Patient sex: M
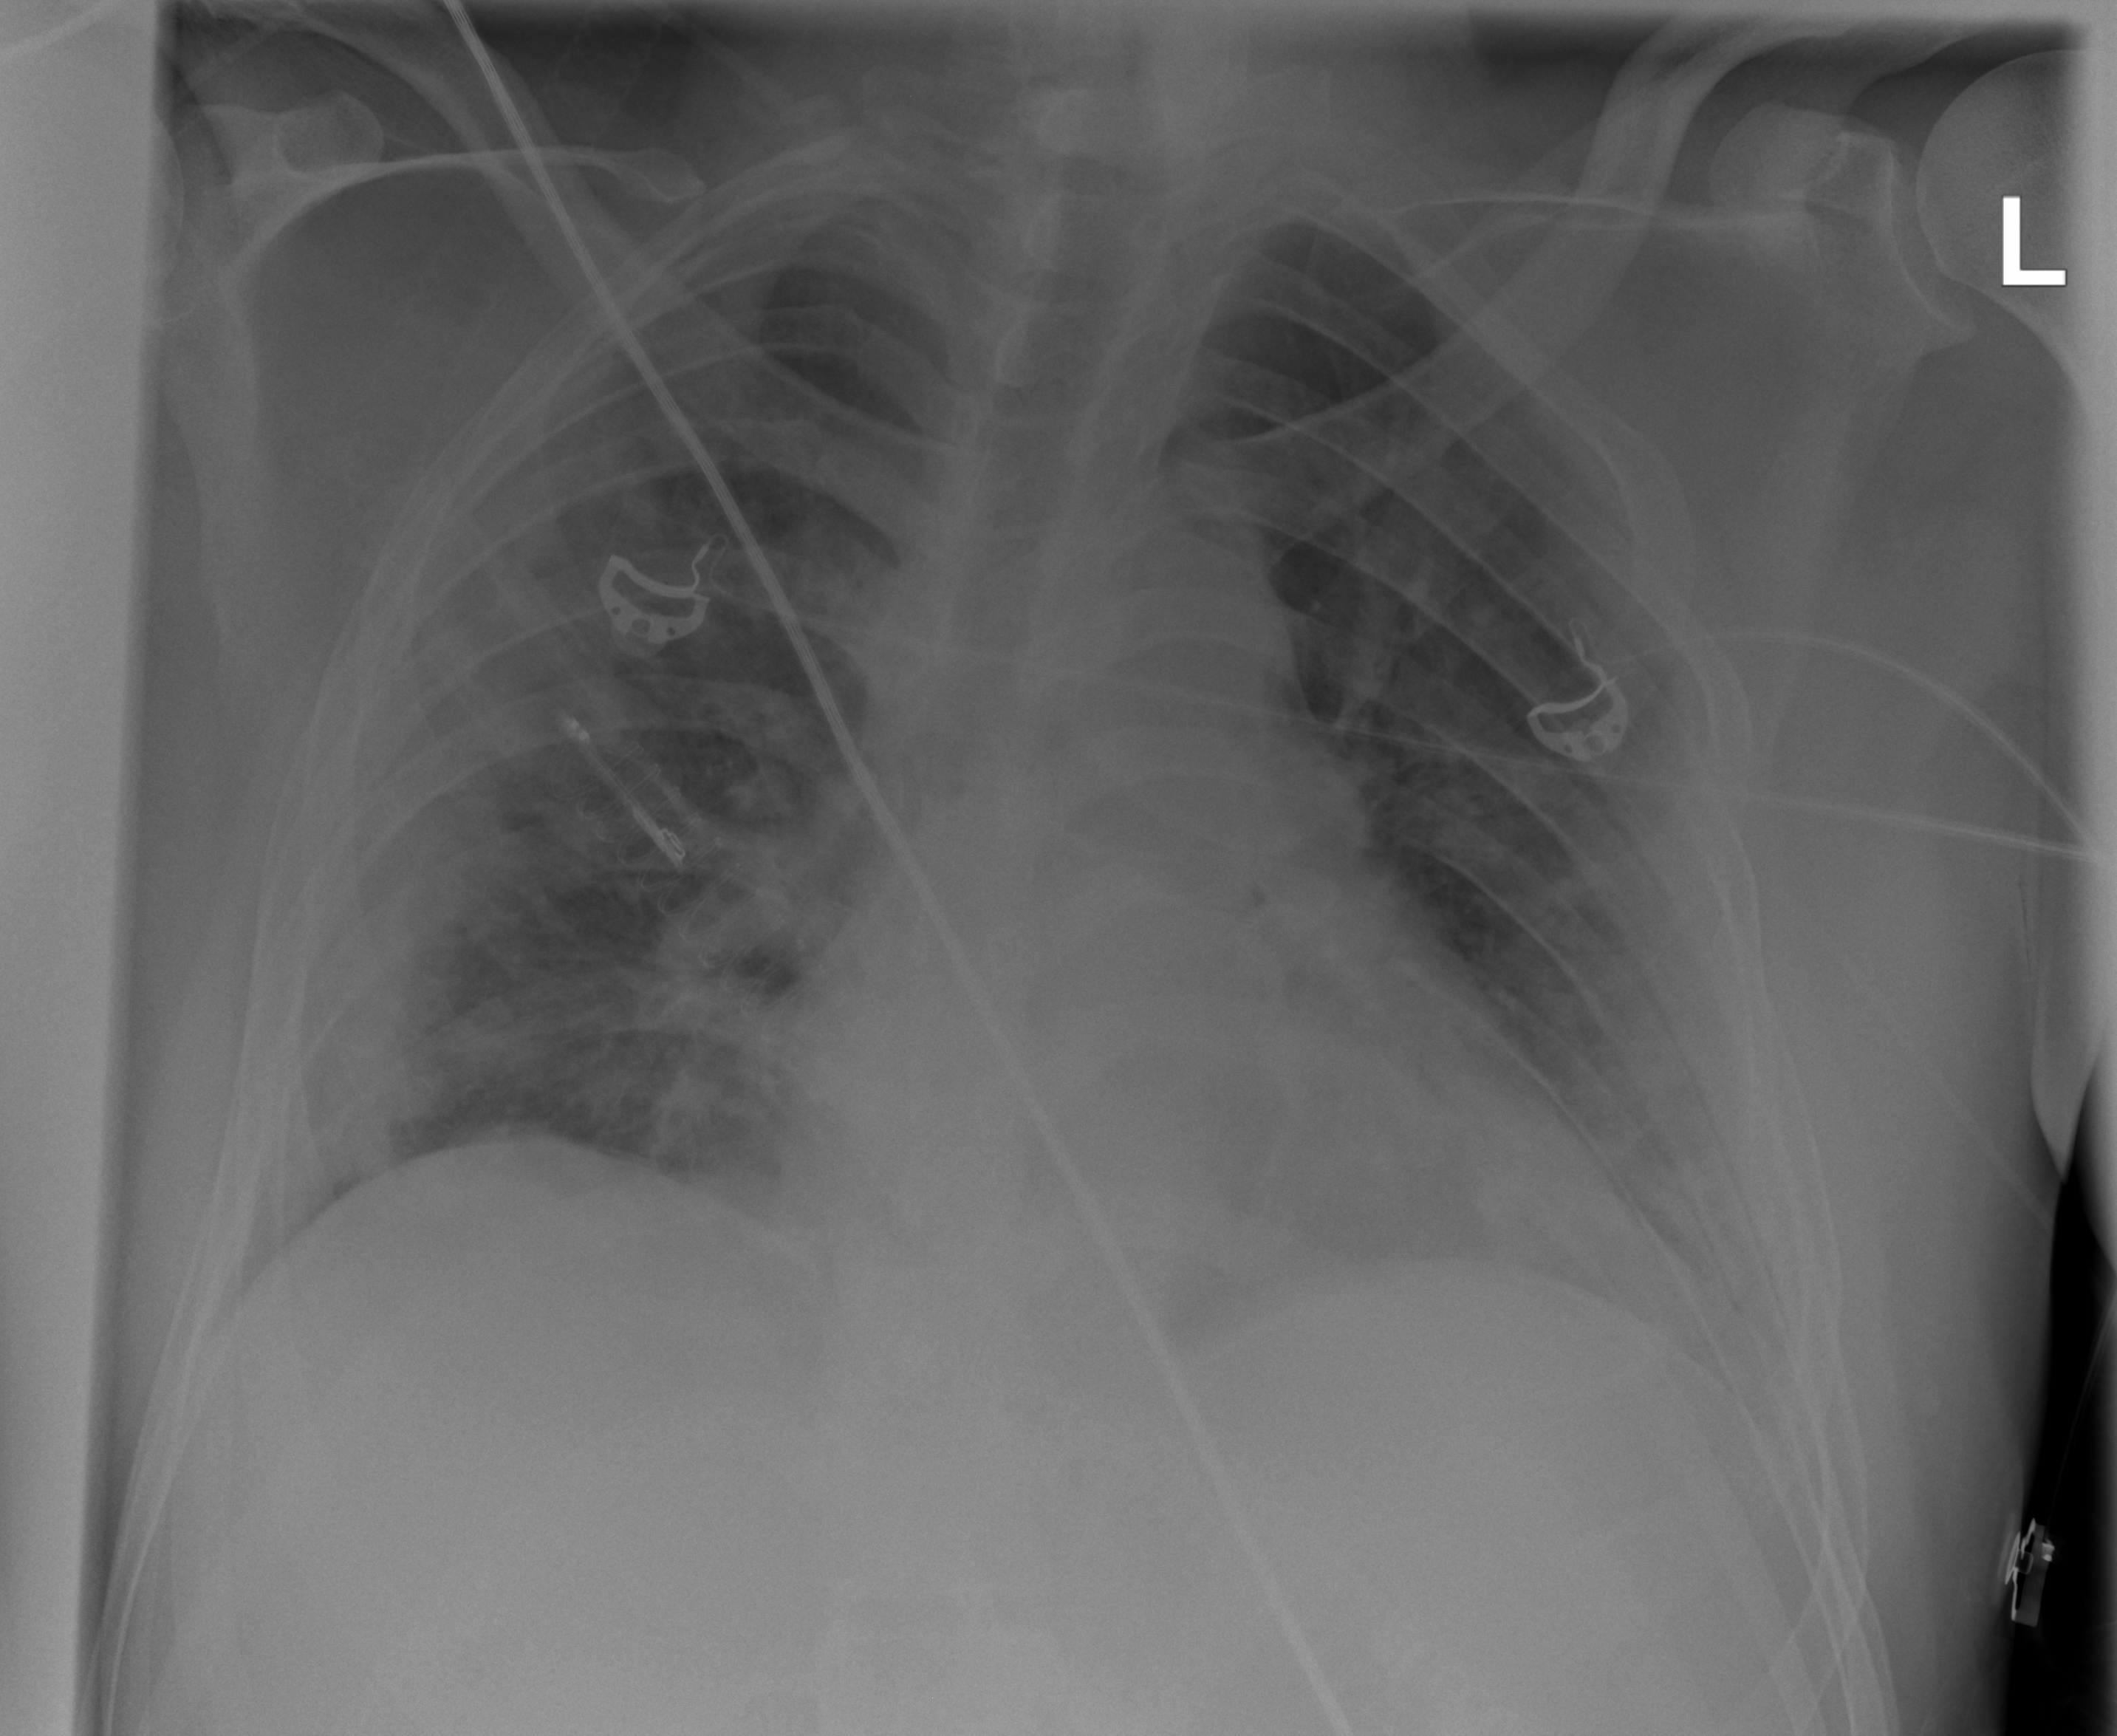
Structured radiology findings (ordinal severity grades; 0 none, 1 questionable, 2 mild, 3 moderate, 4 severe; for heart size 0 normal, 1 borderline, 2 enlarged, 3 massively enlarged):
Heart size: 0
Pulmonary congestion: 0
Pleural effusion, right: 0
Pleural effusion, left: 0
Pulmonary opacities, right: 3
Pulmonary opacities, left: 3
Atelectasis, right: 0
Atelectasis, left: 0